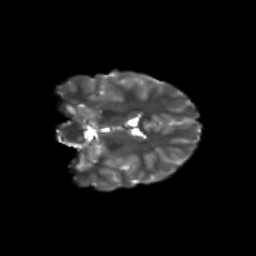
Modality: T2w
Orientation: coronal
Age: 9
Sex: female
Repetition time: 9.512 s
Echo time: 0.089 s